Question: I'm developing a basic project on Rails 4.0 using Bootstrap version 3.
I'm trying to set up two nested divs under a main div but there's something wrong, the child divs aren't respecting the size of the parent div. (i.e., are from the parent div)
I've written the demo html in here: <URL>
Things I have already tried:
- 'col-xs-*''col-md-*'-
<URL>
This is what it looks like on my browser:

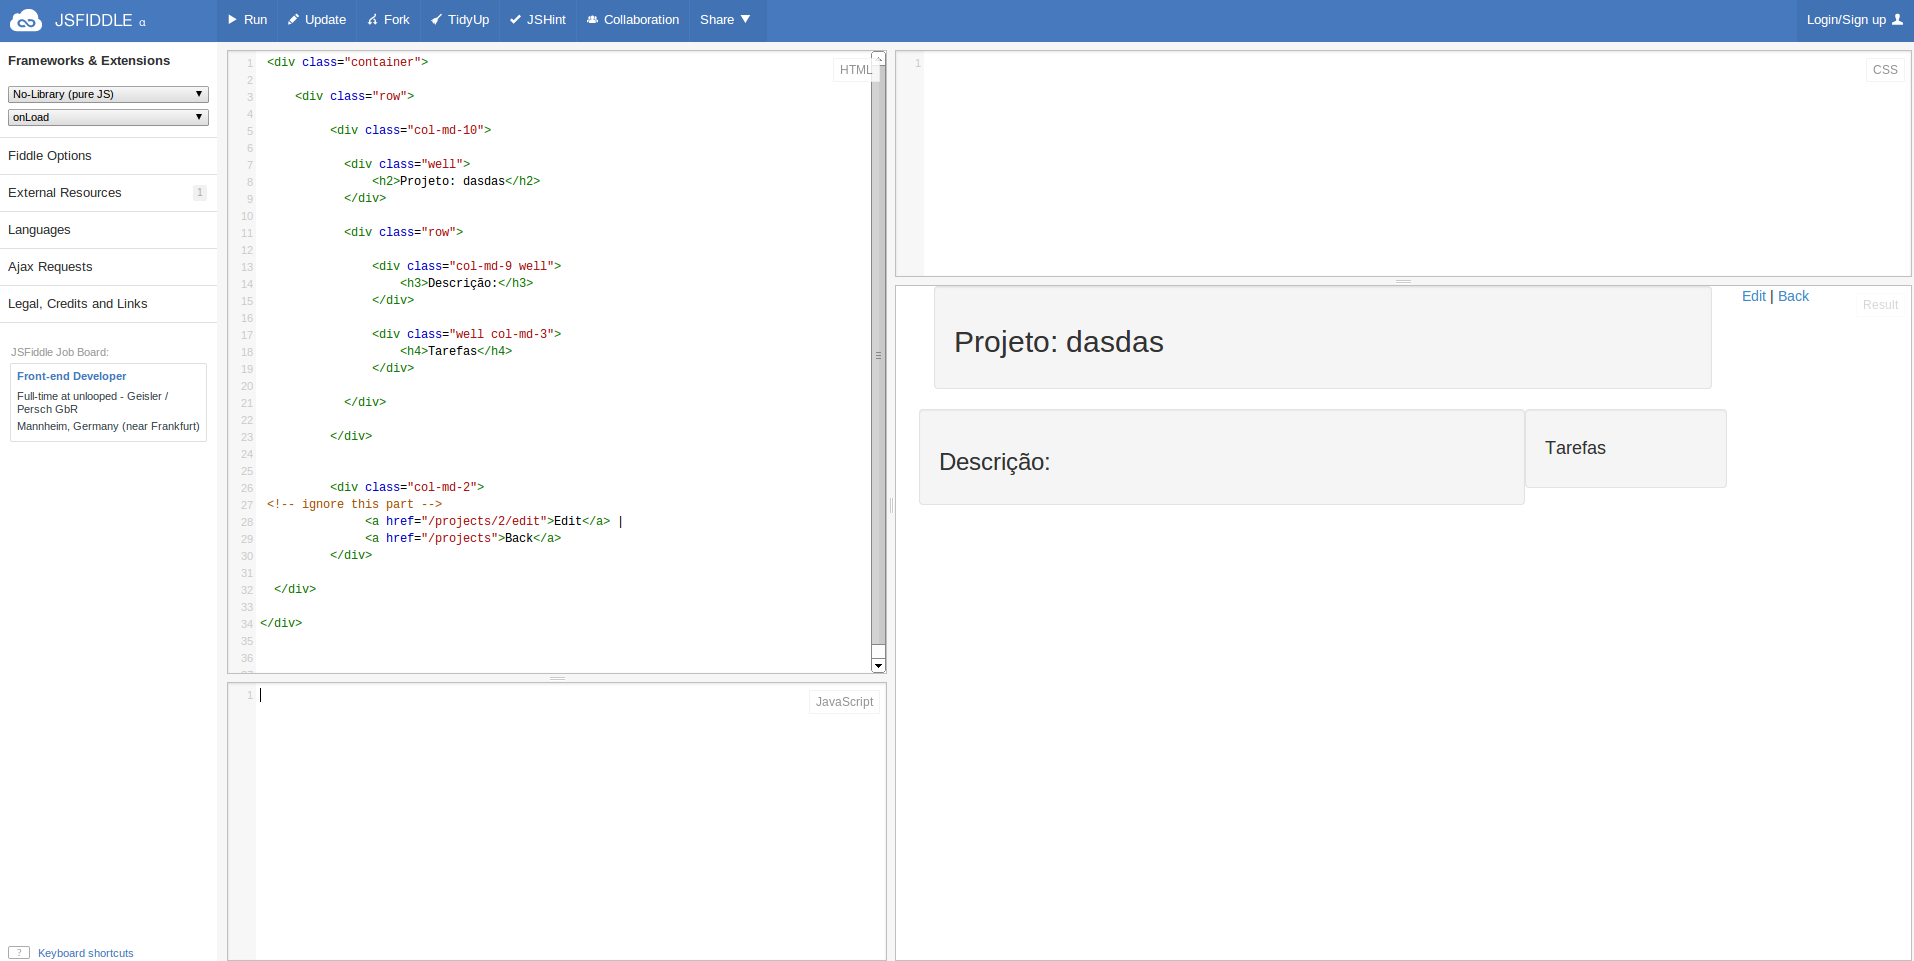
Answer: The problem is that you should be nesting the 'well' inside the 'col-md-*'.
The 'row' has the negative margin, then the 'col-md-*' uses 'padding-left: 15px; padding-right: 15px' to negate that. The 'well' is overriding those padding rules.
'''
<div class="col-md-9">
<div class="well">
<h3>Descricao:</h3>
</div>
</div>
'''
<URL>